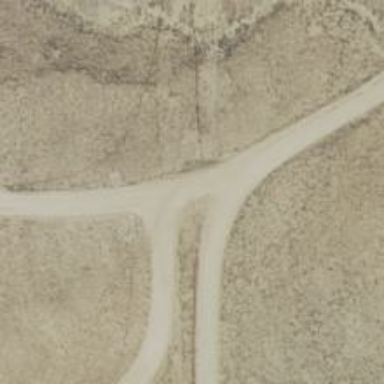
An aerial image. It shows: Service road.